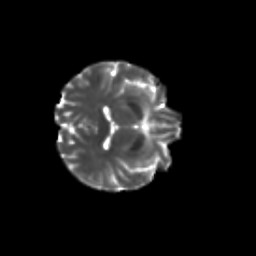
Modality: T2w
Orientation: axial
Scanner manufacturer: siemens
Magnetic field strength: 3 T
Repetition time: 9.2 s
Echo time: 0.084 s